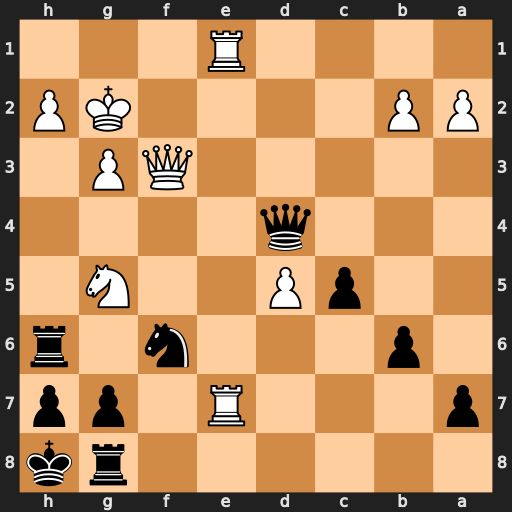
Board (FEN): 6rk/p3R1pp/1p3n1r/2pP2N1/3q4/5QP1/PP4KP/4R3
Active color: b
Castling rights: -
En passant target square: -
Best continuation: Qd2+ R1e2 Qxg5